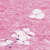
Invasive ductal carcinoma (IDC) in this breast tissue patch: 0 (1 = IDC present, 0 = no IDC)